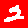
Digit: 2